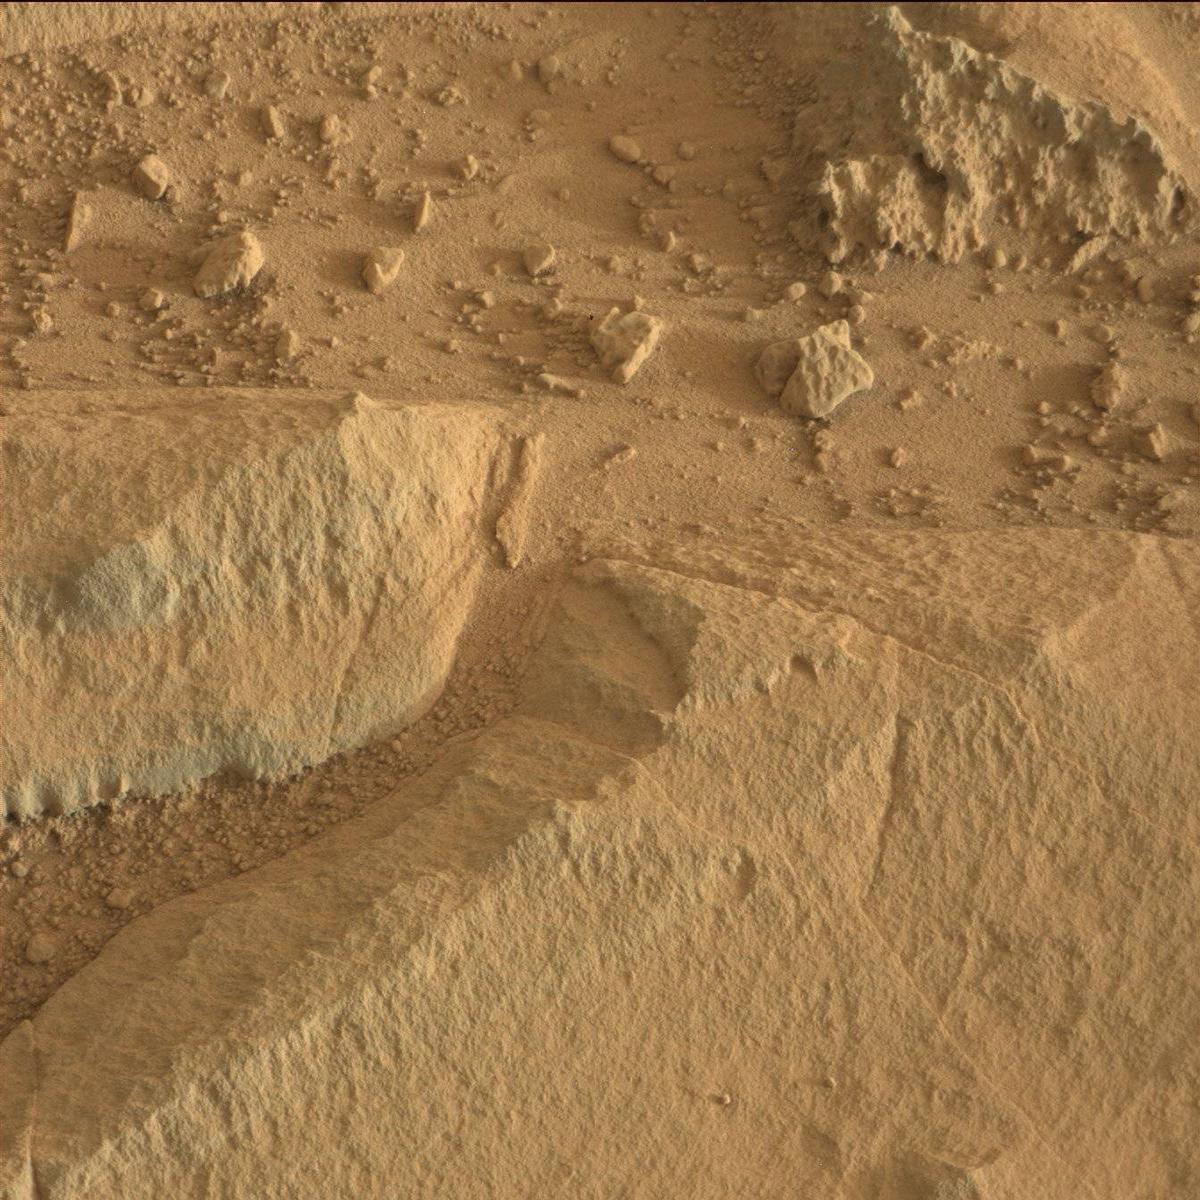
Terrain classes present: Bedrock, Rock, Sand / Soil